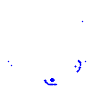
Particle: kaon